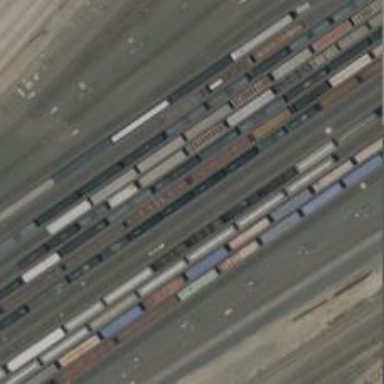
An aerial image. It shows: Railway yard.